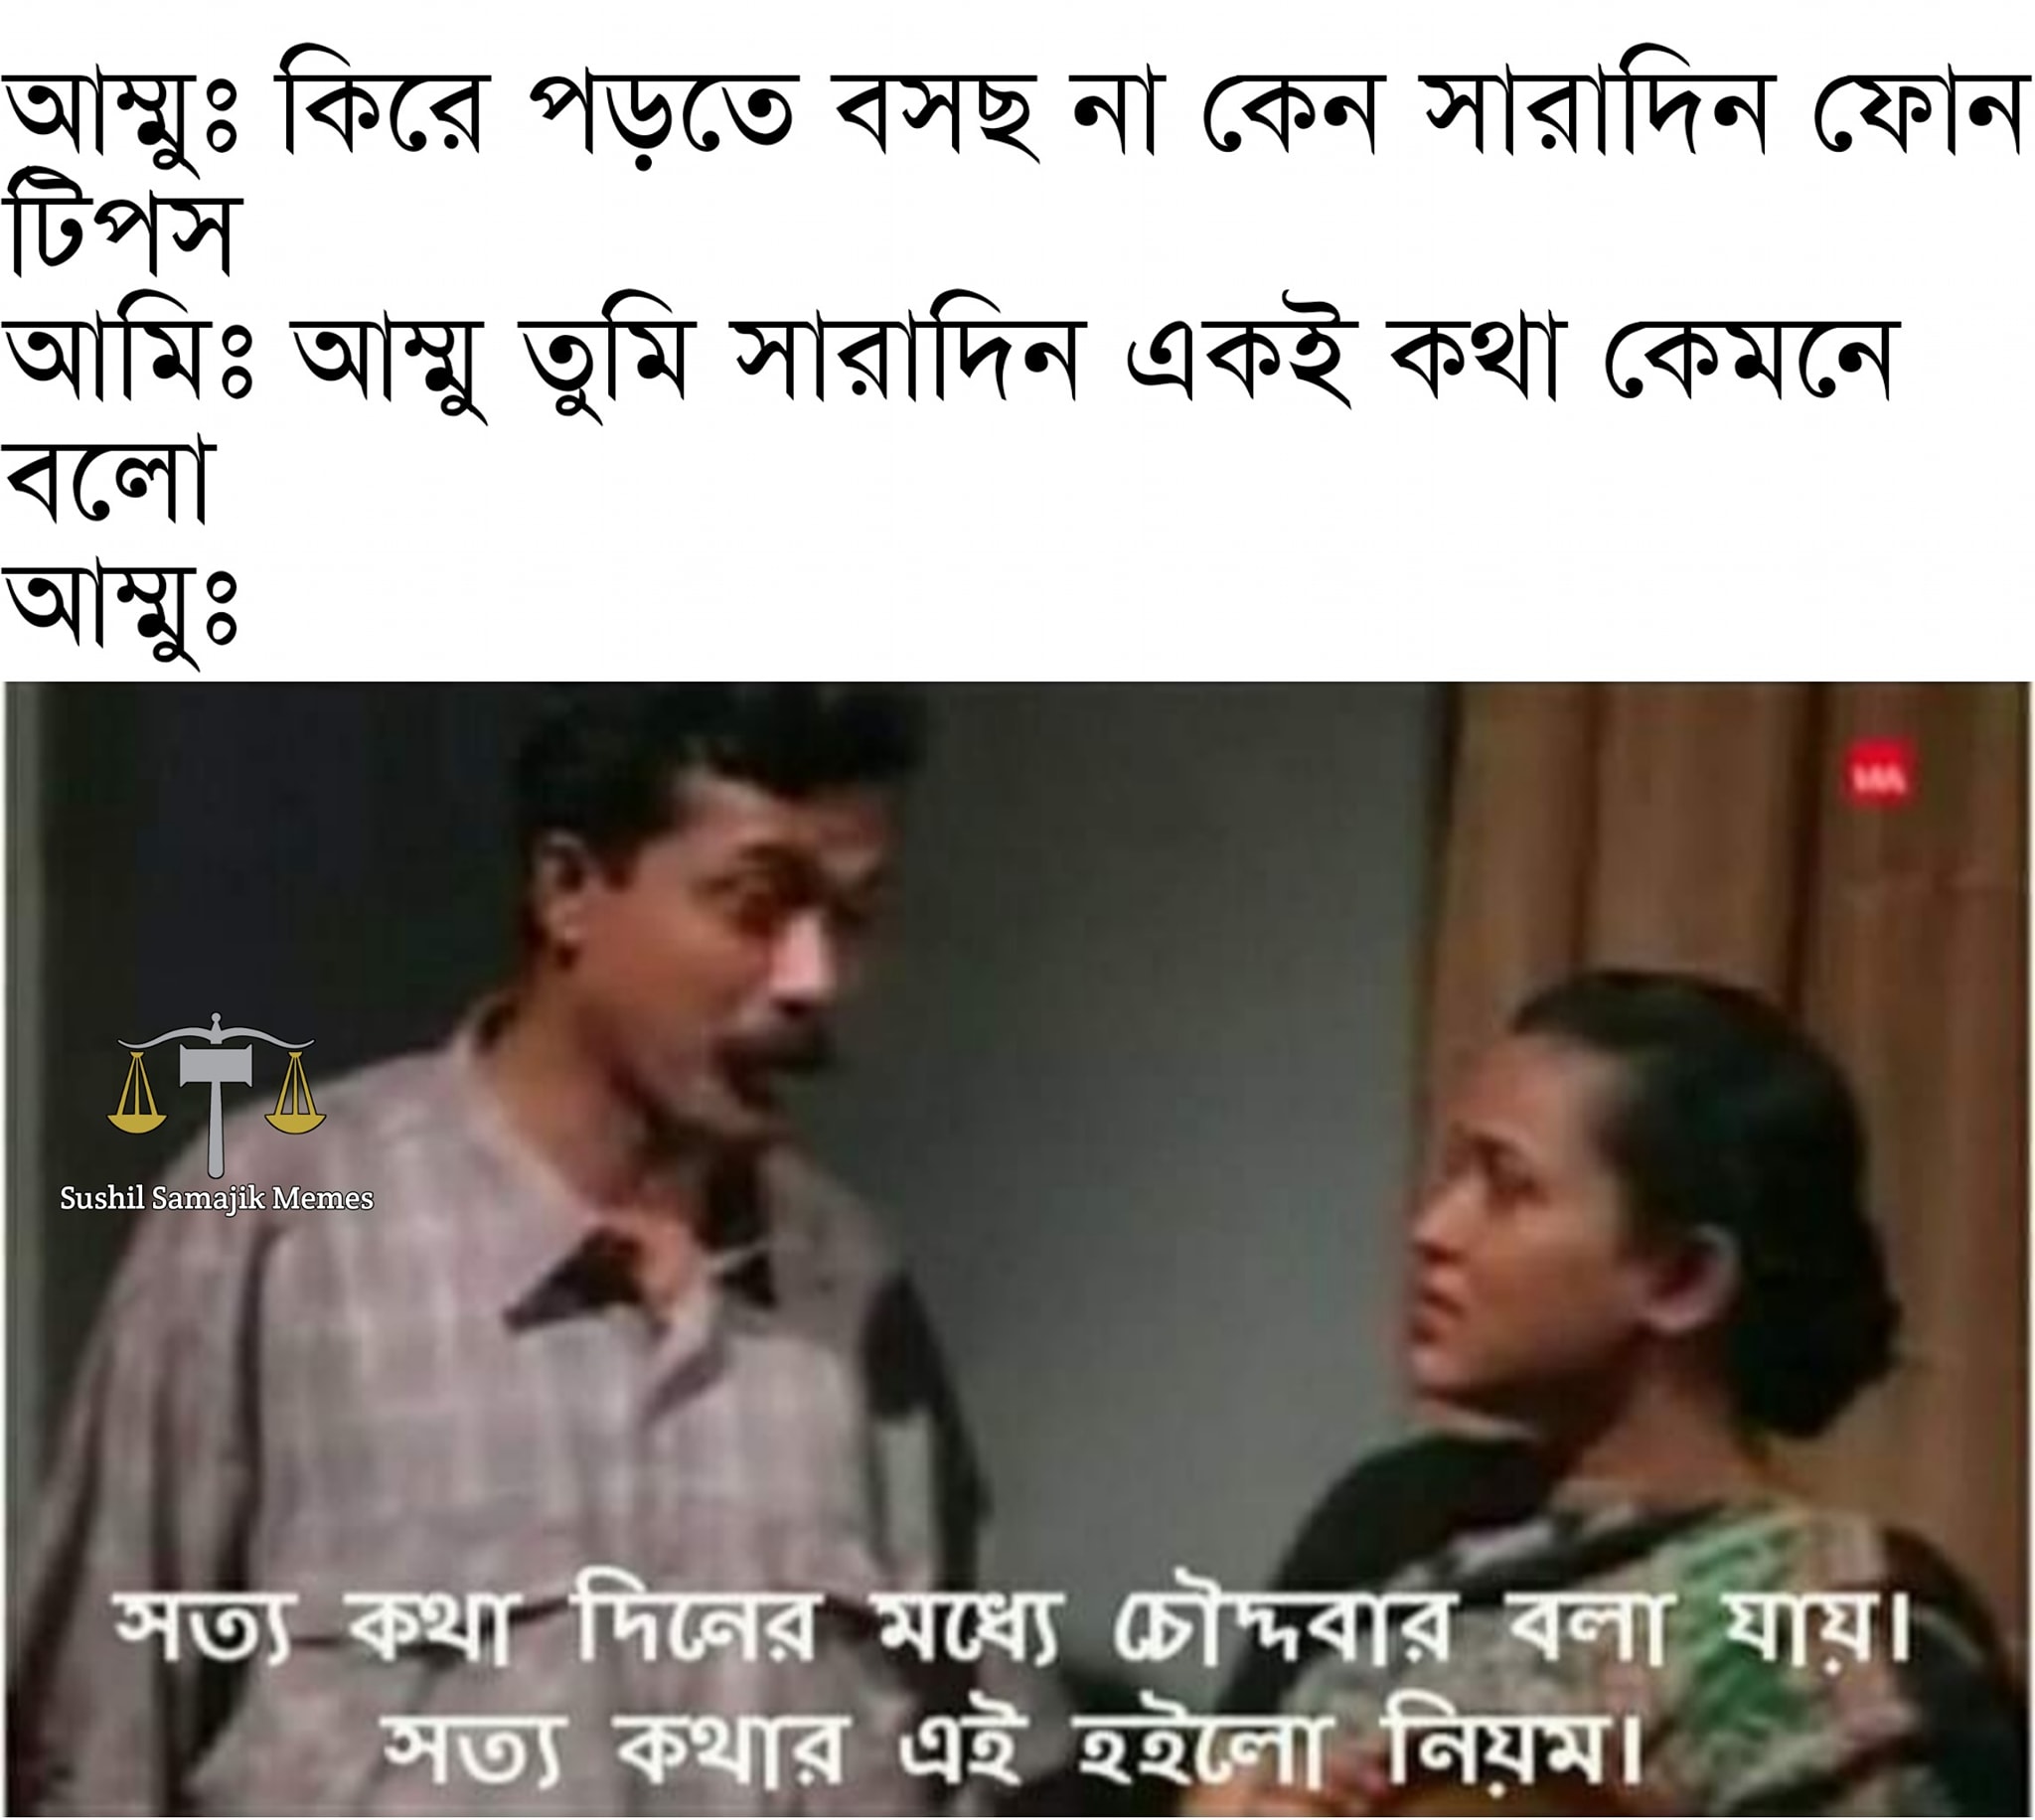
Caption: আম্মুঃ কিরে পড়তে বসছ না কেন সারাদিন ফোন টিপস      আমিঃ  আম্মু তুমি সারাদিন একই কথা কেমনে বলো     আম্মুঃ      সত্য কথা দিনের মধ্যে চৌদ্দবার বলা যায় ।    সত্য কথার এই হইলো নিয়ম ।
Label: non-hate